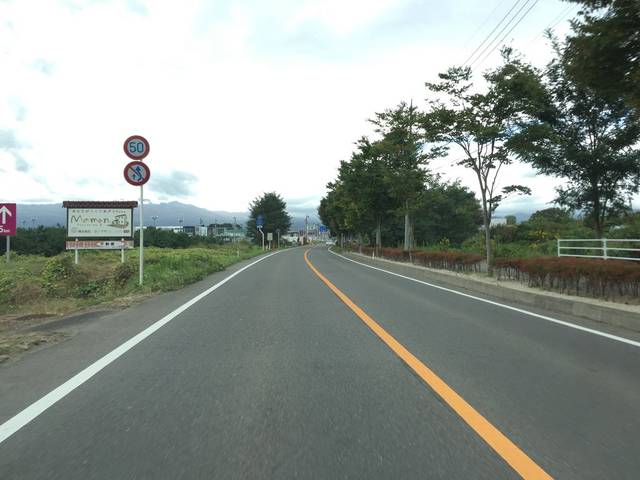
Region: Japan
Coordinates: 37.797, 140.494